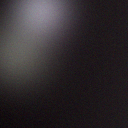
Screen state: off